Question: I did some changes to files on file system and did a sync with SVN from my eclipse workspace and noticed this 'p' symbol on some outgoing changes. Never seen this before and confused what it means and when it is shown.

Did google search but could not find anything. I just intend to know what it means and in what scenarios it occurs.
Any info is much appreciated.
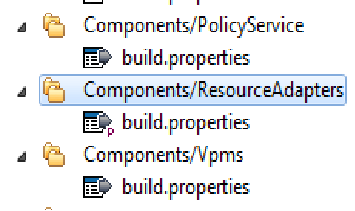
Answer: I know this is way after the fact, but I was looking for the answer to this today as well.
I found the answer <URL>.
A properties change icon means, that the properties of local or repository's resource were changed.